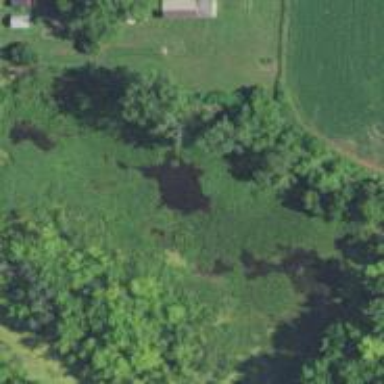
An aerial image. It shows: Serene pond surrounded by nature.